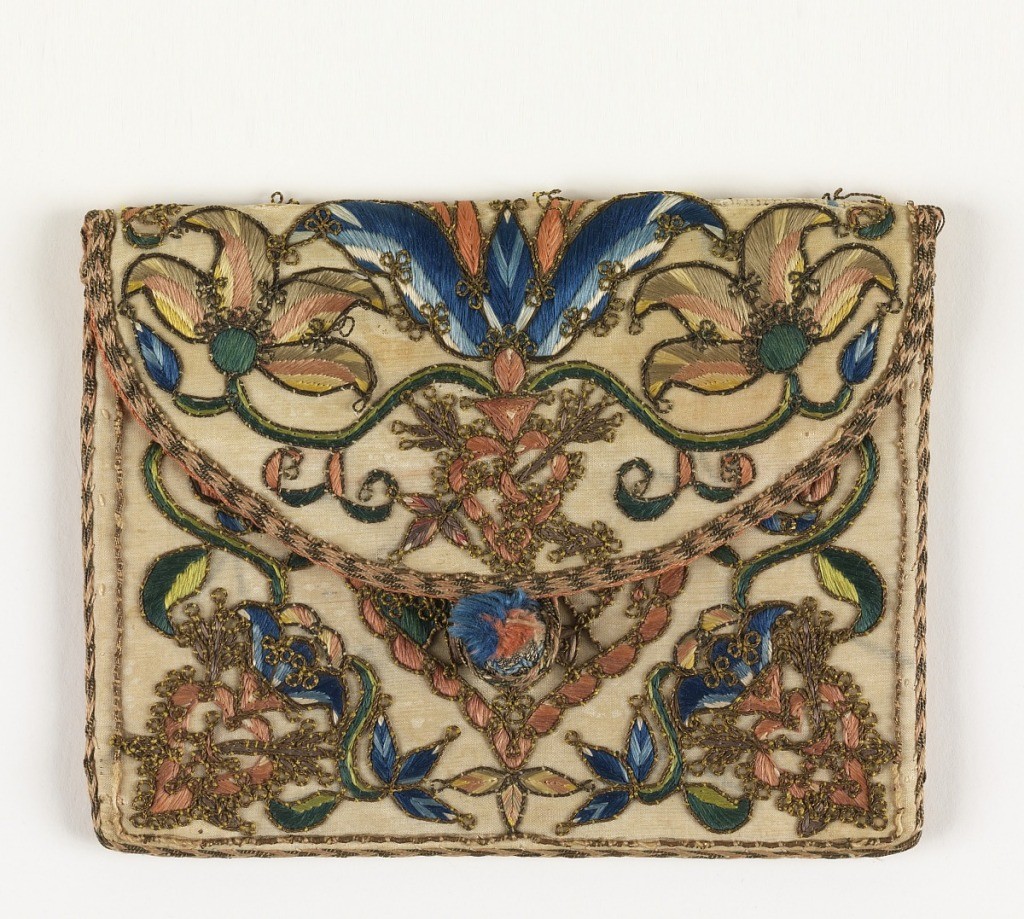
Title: Letter case
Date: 17th century
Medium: paper, silk, gold-wrapped silk, gold wire, foil, and spangles on silk foundation Technique: embroidered on paper faced with silk plain weave in surface satin and couching stitches with attached coils of gold wire and foil, flat strips of gold foil, flattened loops of silver and gold spangles on plain weave foundation
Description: Letter case with embroidery in colored silks and metallic thread in design of flowers and a coat of arms.